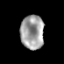
Tissue: prostate
Cell type: T cells
Senescence score: 0.3302
Nuclear area (px): 782
Mean DAPI intensity: 161.24